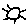
Label: sun